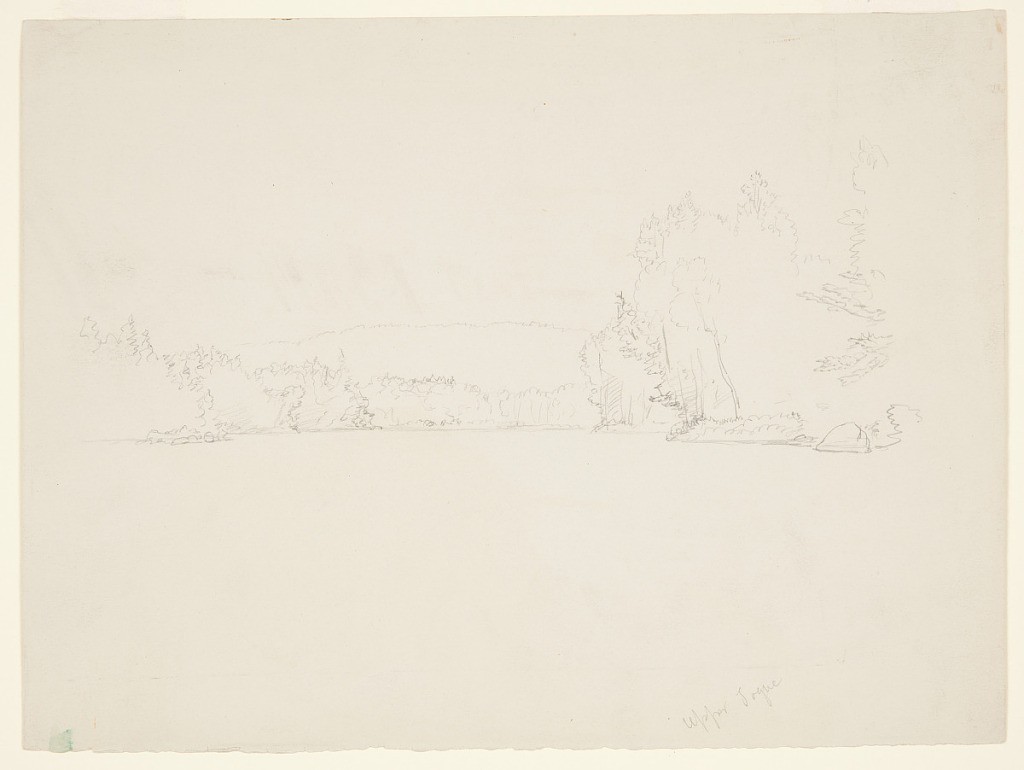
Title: Upper Togue Pond, Maine
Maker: Frederic Edwin Church, American, 1826–1900
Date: probably 1878–1879
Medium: Graphite on white wove paper
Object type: Drawing
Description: Landscape sketch showing a view of Upper Togue Pond near Mt. Katahdin in Maine, and its heavily wooded shores. The lake's placid surface comprises the foreground and middle distance, while a wooded bank with a large rock is shown at right. In the distance, the individual trees of the opposite shoreline blur and combine into a mass of vegetation. A wooded hill forms a gently sloping horizon in the background.